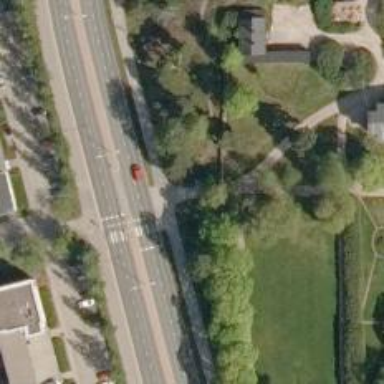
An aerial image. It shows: Footway along the road.